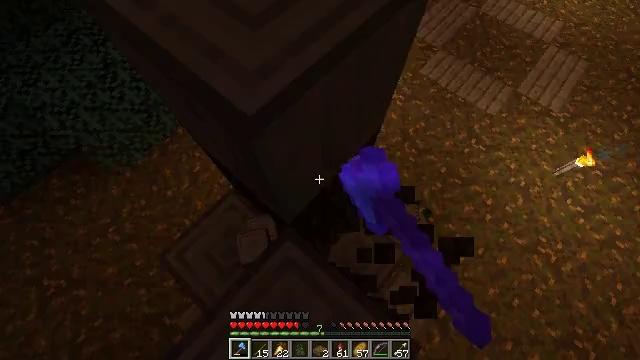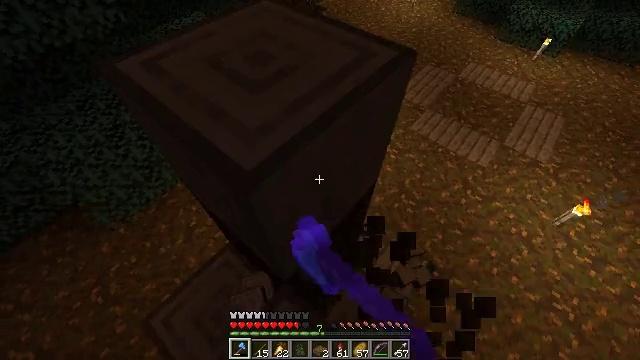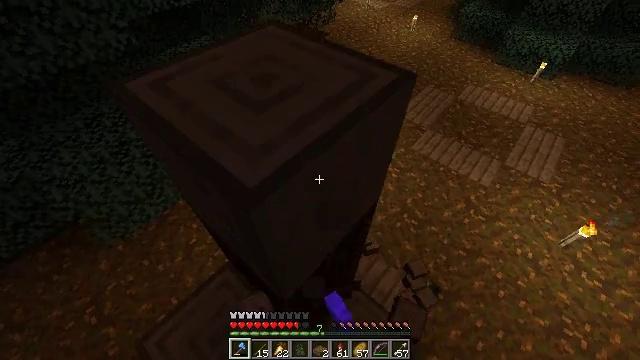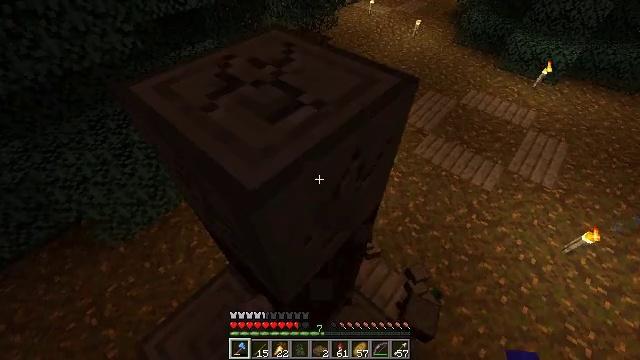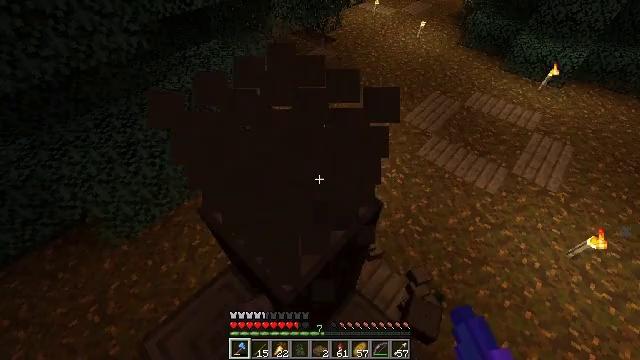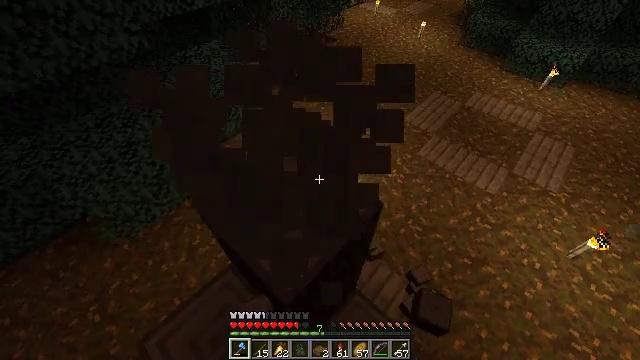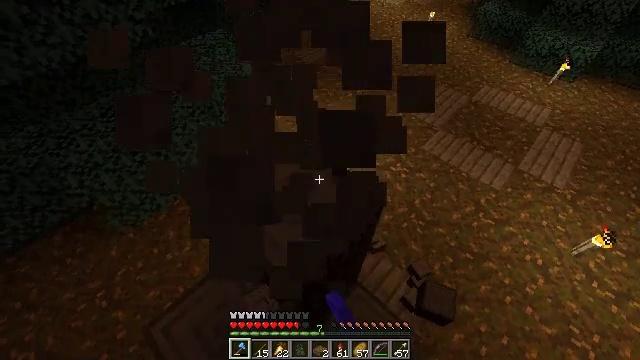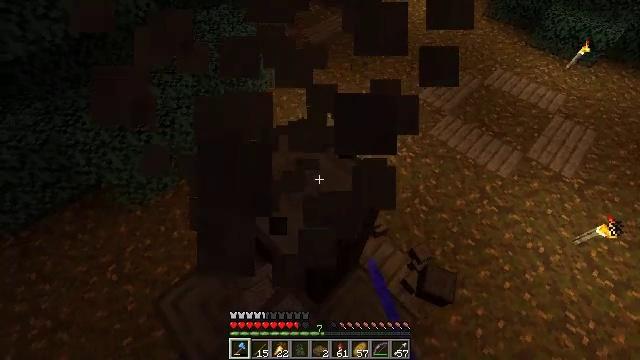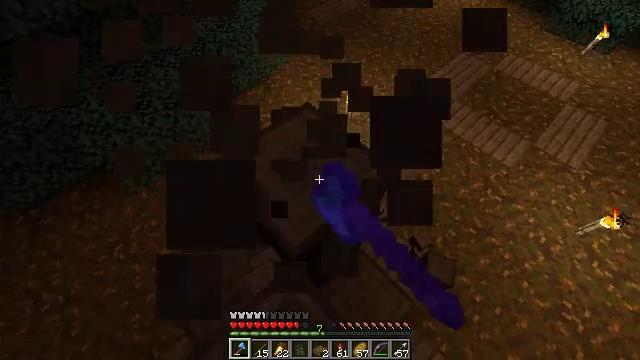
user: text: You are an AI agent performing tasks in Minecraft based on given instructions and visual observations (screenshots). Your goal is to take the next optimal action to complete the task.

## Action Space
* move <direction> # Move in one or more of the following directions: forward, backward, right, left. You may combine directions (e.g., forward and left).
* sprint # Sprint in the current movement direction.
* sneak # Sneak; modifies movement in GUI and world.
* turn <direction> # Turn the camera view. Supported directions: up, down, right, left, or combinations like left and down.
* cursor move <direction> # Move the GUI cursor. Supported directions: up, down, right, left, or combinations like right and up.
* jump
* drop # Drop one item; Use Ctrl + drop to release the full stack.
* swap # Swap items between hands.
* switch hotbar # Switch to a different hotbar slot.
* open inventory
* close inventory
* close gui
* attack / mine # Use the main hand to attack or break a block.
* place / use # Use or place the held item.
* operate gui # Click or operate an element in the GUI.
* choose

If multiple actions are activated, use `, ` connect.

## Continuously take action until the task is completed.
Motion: motion action
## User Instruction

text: Mine the stripped spruce log.
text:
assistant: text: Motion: turn up, attack / mine
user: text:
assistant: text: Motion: turn up, attack / mine
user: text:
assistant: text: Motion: attack / mine
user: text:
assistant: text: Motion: attack / mine
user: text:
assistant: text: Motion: attack / mine
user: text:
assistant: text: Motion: turn left and down, attack / mine
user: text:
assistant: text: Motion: turn left and down, attack / mine
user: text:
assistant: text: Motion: turn left and down, attack / mine
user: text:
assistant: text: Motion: attack / mine